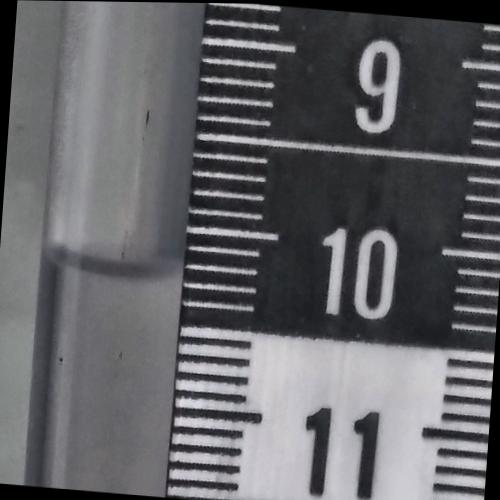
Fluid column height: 10.3 cm